Question: I am creating a game for Windows Phone 8 using Monogame. As shown in the picture, I want to control both the tank movement as well as its firing rate separately using two on screen controller.
However, I can only control one at a time. I can't move the tank and fire at the same time. I am using an input class where it manages the input. For each input I have
'''
input.AddTouchGestureInput(playerMoveDrag, GestureType.FreeDrag,
joystickMove.BoundingBoxRect);
input.AddTouchTapInput(playerFireTap, joystickFire.BoundingBoxRect, true);
'''
So how do I detect two separate gestures (free drag for the D pad, and tap for the fire pad) simultaneously?

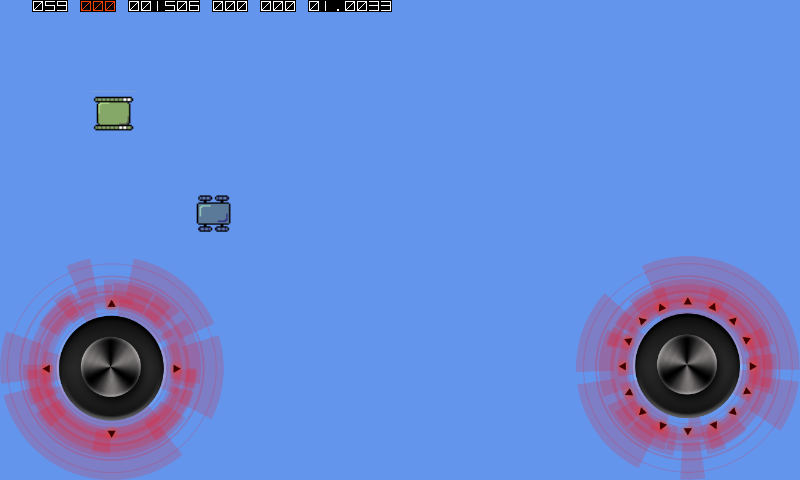
Answer: I figured it out. Not as hard as I initially thought! In case anyone is in the same boat, here's my solution.
Instead of using gestures like FreeDrag, we read the raw touch data. Windows Phone 8 hardware seems to support up to 8 simultaneous touch points.
So part of my code that detect location of any touch on screen.
'''
public void GetTouchPoints()
{
TouchCollection touches = TouchPanel.GetState();
for (int i = 0; i < touches.Count; i++)
{
Vector2 position = touches[i].Position;
if (thumbstickMove.IsPointInside(position))
{
thumbstickMove.TouchLocation = position;
}
if (thumbstickFire.IsPointInside(position))
{
thumbstickFire.TouchLocation = position;
}
}
}
'''